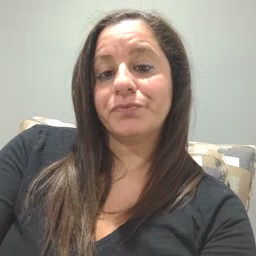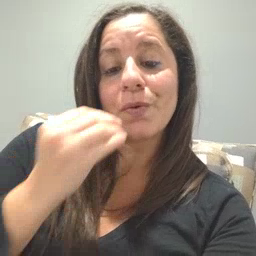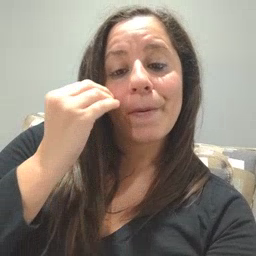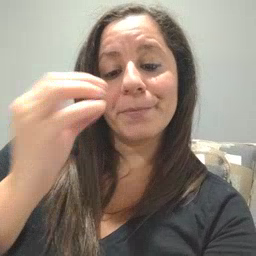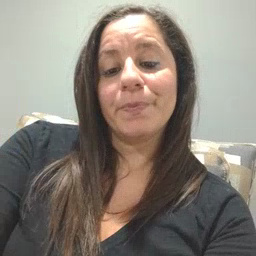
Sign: home